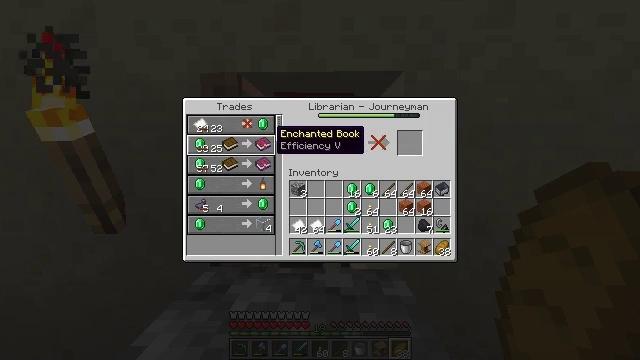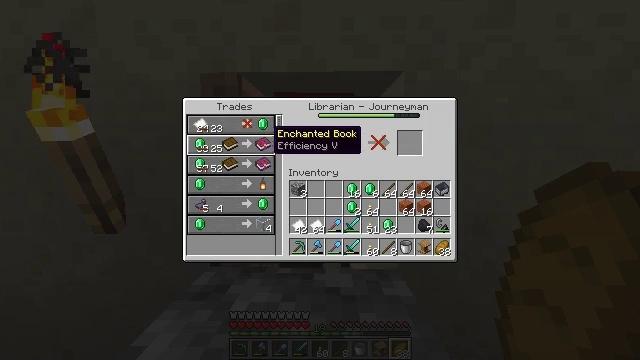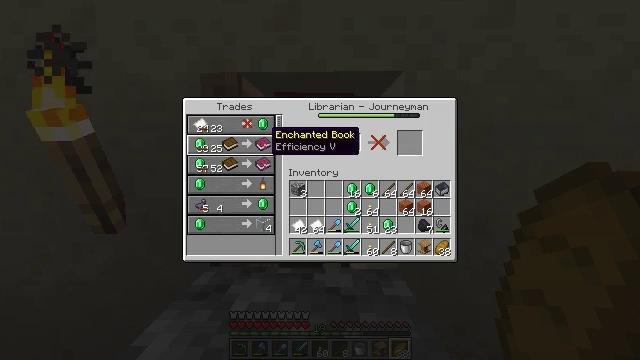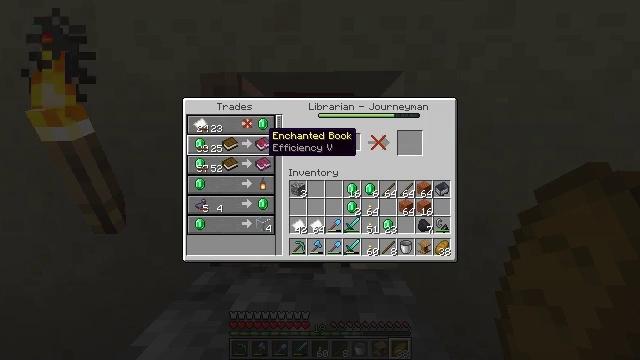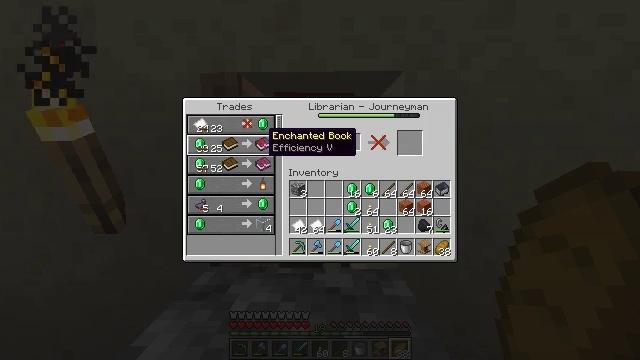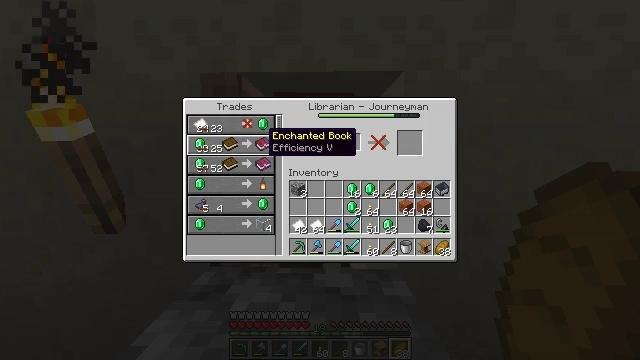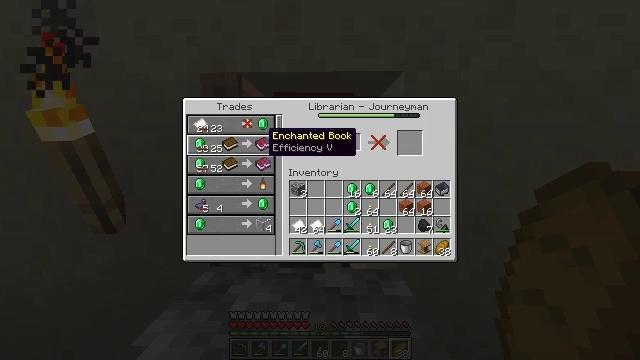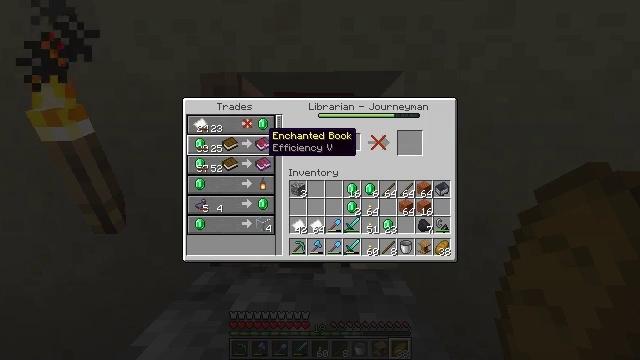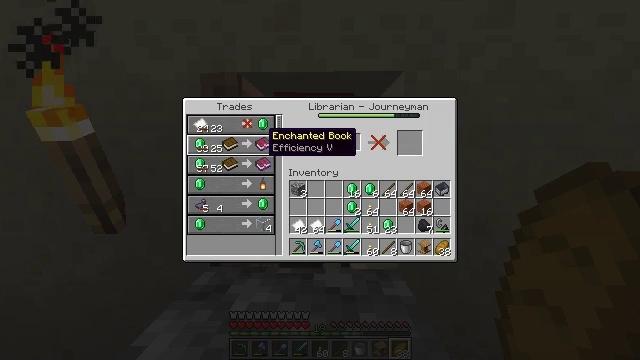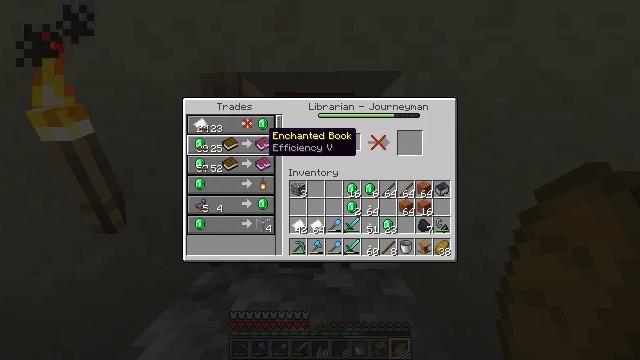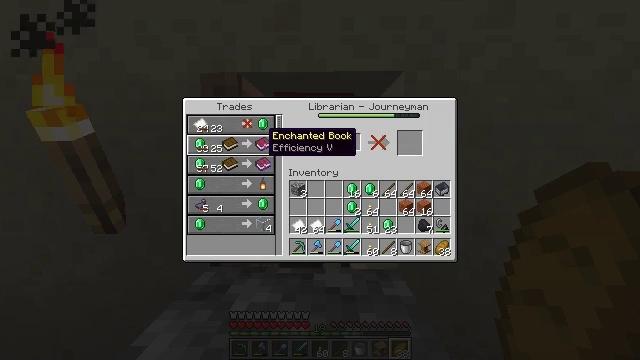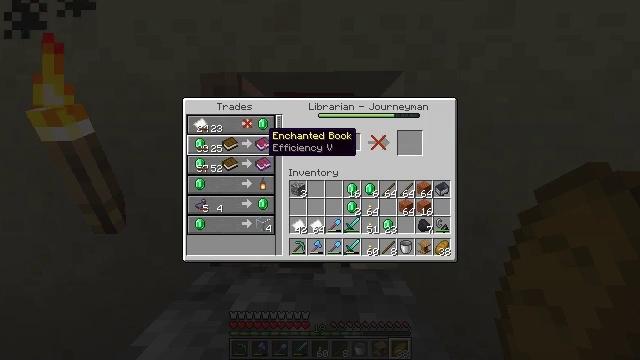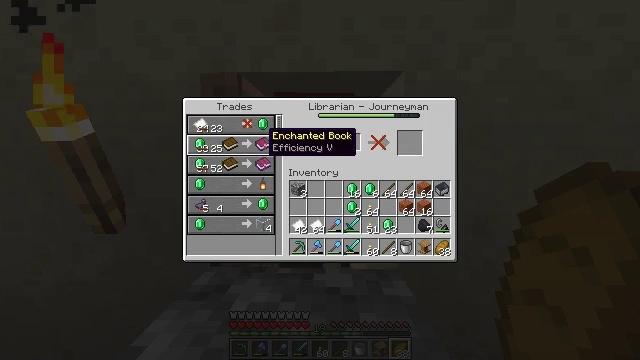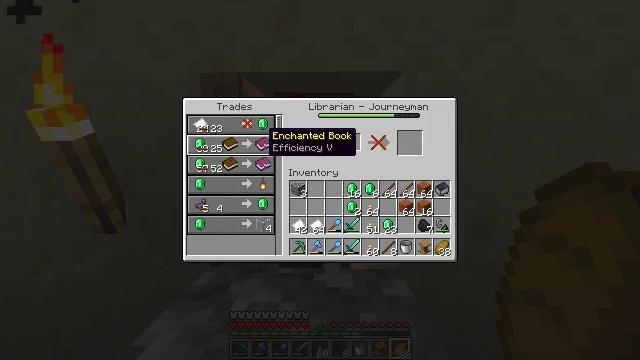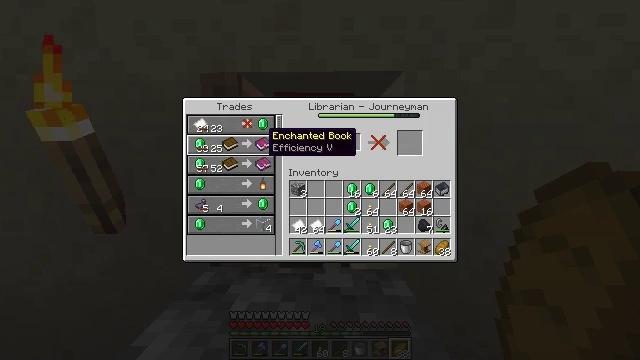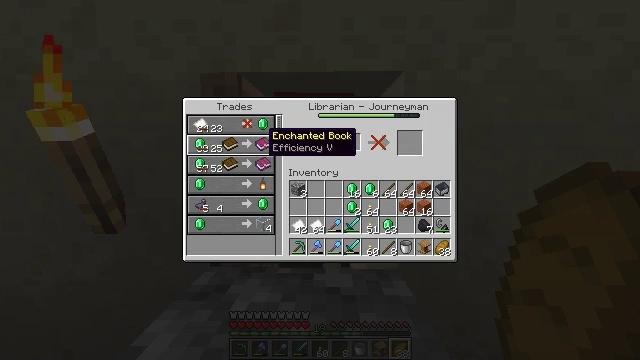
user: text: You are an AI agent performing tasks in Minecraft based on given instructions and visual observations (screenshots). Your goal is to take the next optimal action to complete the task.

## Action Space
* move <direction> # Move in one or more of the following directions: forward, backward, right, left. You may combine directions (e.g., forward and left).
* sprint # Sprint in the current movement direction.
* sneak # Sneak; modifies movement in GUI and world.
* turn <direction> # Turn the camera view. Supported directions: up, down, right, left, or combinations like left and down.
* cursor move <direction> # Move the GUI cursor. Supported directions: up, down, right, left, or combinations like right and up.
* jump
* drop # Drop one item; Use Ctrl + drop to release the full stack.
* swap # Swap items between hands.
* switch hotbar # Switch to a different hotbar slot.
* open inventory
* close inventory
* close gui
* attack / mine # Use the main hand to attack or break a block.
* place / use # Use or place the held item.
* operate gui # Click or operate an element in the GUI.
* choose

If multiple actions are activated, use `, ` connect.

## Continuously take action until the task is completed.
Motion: motion action
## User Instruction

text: Remove the potted cactus from its pot.
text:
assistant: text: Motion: no_op
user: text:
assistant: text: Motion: no_op
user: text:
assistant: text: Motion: no_op
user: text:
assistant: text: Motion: no_op
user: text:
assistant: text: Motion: no_op
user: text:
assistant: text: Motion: no_op
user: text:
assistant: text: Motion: no_op
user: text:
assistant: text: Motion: no_op
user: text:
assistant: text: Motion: no_op
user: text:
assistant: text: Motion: no_op
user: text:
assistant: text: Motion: no_op
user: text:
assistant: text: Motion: no_op
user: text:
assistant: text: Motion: no_op
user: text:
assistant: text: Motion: no_op
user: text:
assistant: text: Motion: no_op
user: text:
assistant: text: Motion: no_op
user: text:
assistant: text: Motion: no_op
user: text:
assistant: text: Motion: no_op
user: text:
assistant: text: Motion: no_op
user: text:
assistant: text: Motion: no_op
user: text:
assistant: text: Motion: no_op
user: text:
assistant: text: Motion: no_op
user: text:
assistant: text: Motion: no_op
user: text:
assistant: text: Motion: no_op
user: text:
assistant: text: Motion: no_op
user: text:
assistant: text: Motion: no_op
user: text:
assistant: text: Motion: no_op
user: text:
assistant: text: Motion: no_op
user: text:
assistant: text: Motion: no_op
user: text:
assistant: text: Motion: no_op